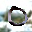
Label: 0